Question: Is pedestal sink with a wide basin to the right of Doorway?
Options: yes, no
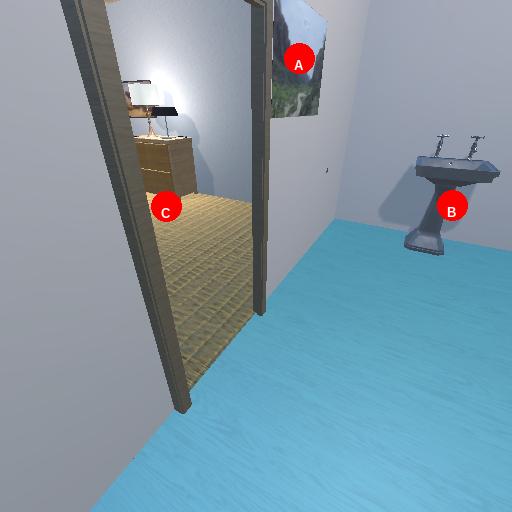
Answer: yes